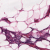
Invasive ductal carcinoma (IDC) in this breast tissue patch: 1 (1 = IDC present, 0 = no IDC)